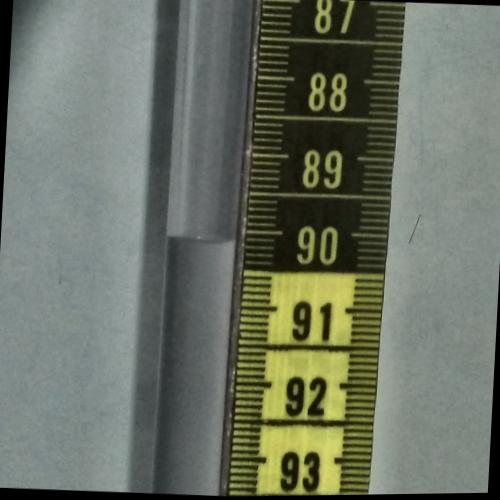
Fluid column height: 90.1 cm